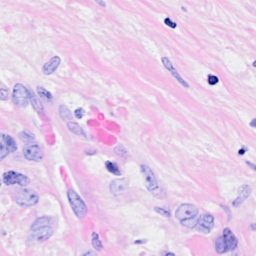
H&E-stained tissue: Breast